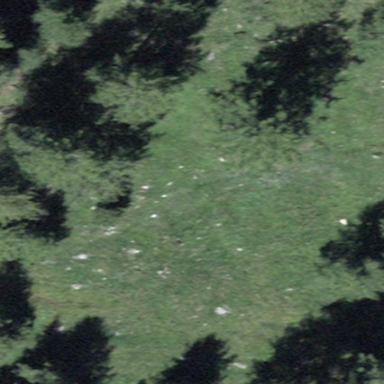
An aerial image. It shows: Beautiful meadow.